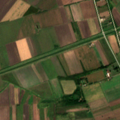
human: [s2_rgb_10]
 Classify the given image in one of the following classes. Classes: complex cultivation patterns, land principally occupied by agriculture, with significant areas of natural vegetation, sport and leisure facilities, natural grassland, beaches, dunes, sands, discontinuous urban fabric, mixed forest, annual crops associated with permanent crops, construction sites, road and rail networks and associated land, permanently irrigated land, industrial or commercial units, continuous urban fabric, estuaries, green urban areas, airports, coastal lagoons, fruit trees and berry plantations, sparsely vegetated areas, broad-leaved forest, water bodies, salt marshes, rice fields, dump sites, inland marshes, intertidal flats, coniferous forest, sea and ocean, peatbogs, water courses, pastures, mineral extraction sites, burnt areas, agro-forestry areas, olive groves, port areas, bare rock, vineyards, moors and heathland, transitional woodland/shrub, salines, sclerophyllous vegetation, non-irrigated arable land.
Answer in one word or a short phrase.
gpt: non-irrigated arable land, complex cultivation patterns